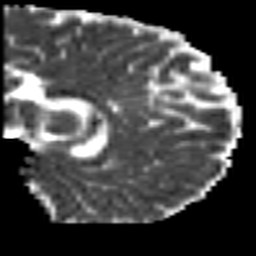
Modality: MD
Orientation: sagittal
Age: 18
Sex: male
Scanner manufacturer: siemens
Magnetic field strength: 3 T
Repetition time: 7 s
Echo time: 0.0926 s